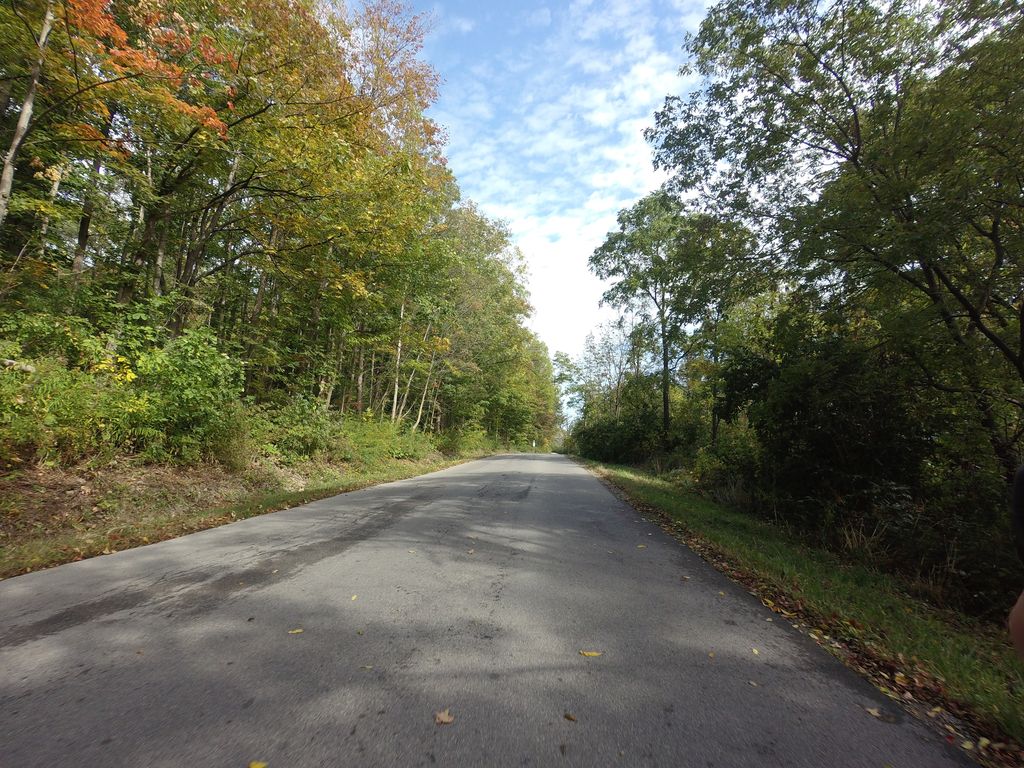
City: hamilton